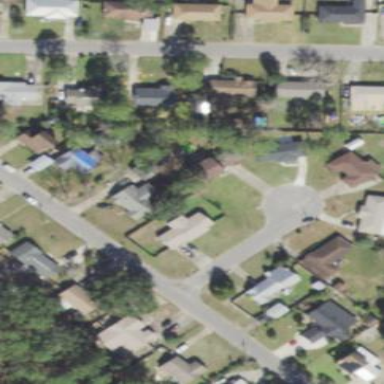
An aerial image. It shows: Single-family residential area.